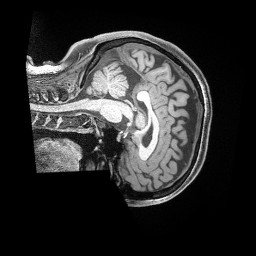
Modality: T1w
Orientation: sagittal
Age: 39
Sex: female
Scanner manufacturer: siemens
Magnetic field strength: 3 T
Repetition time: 2 s
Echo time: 0.00211 s